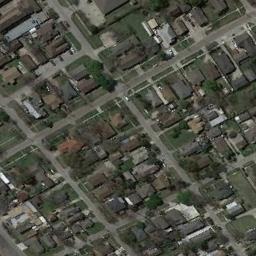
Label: dense_residential